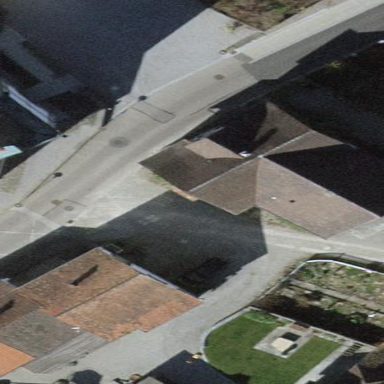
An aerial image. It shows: Building.